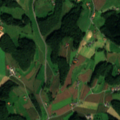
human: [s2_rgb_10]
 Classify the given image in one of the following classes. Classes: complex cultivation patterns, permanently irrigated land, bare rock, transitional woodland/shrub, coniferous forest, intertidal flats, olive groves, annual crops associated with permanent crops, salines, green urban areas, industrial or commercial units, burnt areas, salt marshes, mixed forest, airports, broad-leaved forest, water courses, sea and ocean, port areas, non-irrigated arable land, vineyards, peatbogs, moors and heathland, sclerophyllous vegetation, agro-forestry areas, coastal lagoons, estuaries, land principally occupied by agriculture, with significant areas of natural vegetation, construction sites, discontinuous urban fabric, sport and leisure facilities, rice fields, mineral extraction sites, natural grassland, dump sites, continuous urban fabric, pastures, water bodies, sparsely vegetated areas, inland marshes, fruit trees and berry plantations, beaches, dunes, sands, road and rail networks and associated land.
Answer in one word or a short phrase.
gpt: non-irrigated arable land, land principally occupied by agriculture, with significant areas of natural vegetation, broad-leaved forest